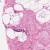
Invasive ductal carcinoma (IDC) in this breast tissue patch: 0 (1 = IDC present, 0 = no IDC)